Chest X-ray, PA view. Patient: 34 years old, sex M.
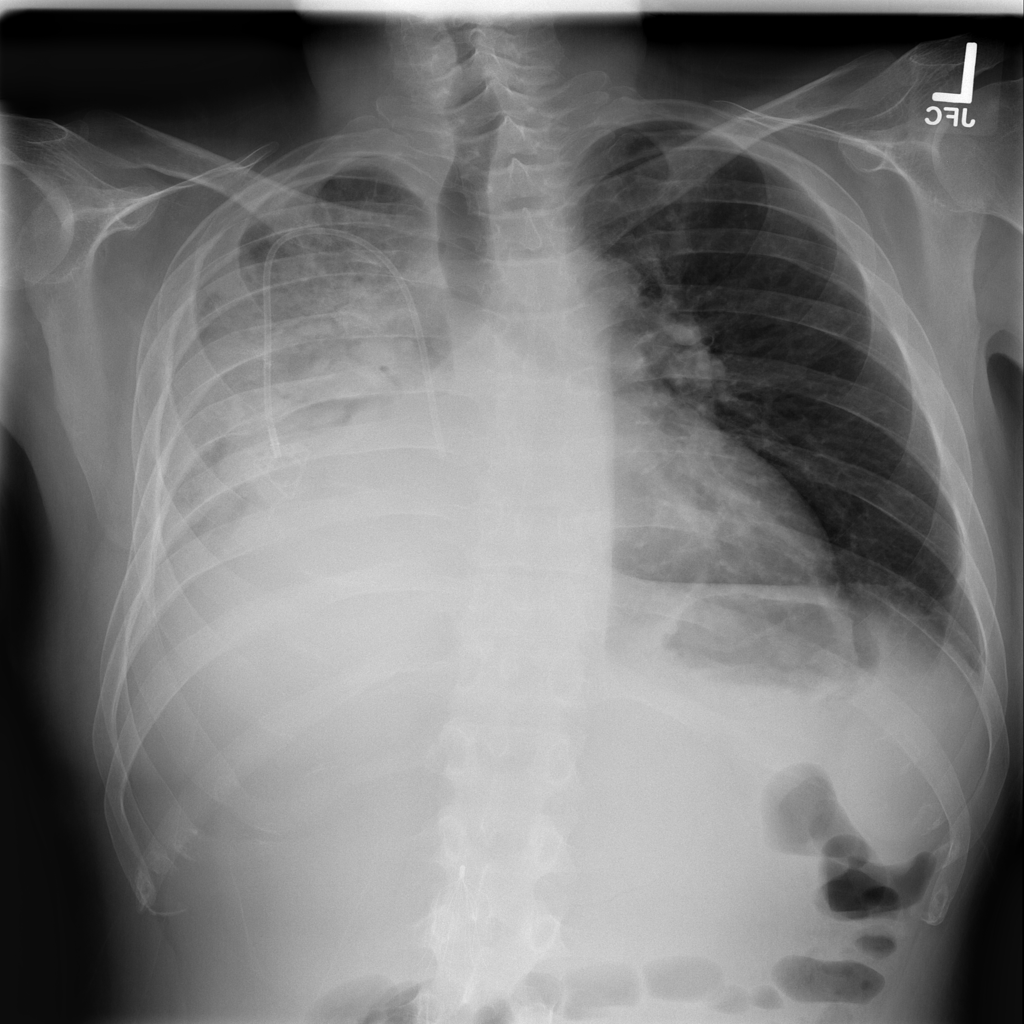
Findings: Consolidation